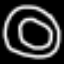
Label: donut